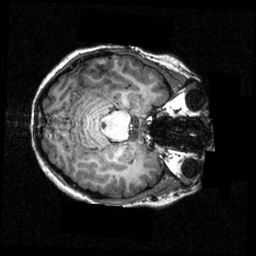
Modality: T1w
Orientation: axial
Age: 20
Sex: female
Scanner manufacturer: siemens
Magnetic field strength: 3.951 T
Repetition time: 1.5 s
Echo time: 0.00335 s